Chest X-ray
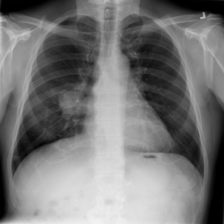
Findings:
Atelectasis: negative
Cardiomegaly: negative
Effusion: negative
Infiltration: negative
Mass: positive
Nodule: positive
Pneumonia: negative
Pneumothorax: negative
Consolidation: negative
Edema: negative
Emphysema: negative
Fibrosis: negative
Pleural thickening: negative
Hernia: negative